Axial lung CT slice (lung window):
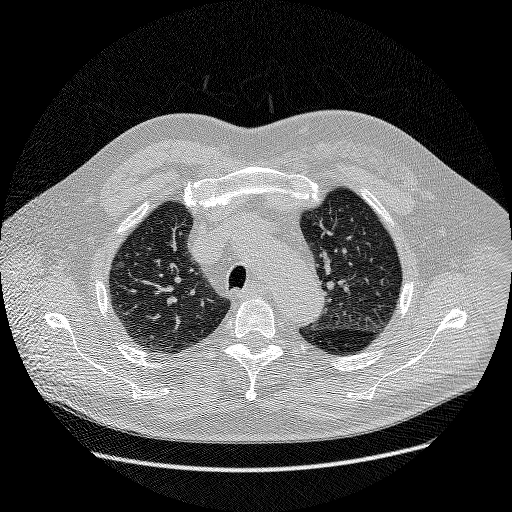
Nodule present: no